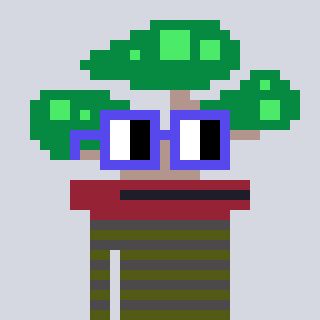
a pixel art character with square blue glasses, a bonsai-shaped head and a grayscale-colored body on a cool background